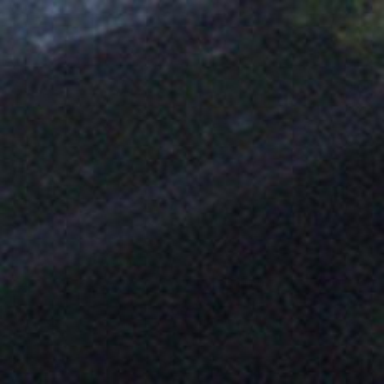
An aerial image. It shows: Gravel track with grade 2 quality.